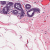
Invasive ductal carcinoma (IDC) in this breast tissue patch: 0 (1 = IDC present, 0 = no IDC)